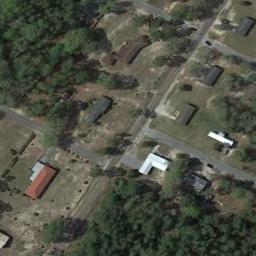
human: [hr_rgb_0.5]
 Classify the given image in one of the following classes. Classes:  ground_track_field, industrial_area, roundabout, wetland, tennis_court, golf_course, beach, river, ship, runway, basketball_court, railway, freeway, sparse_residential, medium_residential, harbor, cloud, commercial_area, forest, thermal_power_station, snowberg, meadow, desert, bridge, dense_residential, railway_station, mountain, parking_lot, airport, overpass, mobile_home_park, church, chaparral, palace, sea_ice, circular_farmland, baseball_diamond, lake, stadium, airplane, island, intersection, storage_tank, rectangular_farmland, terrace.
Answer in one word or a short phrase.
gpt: medium_residential